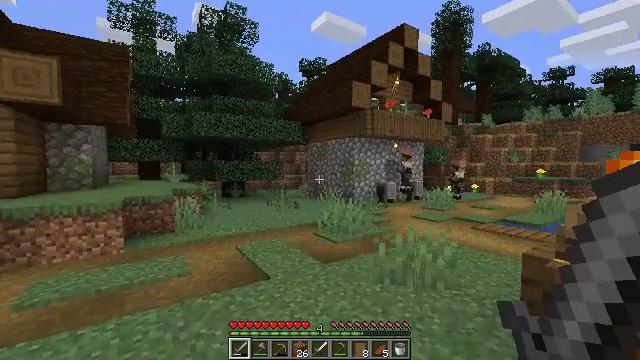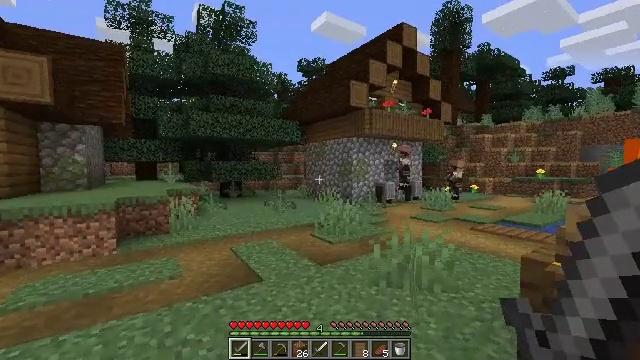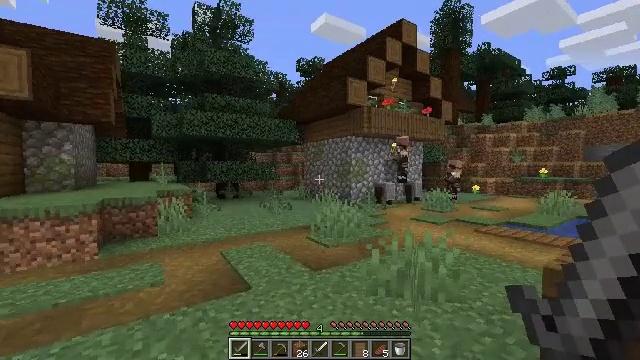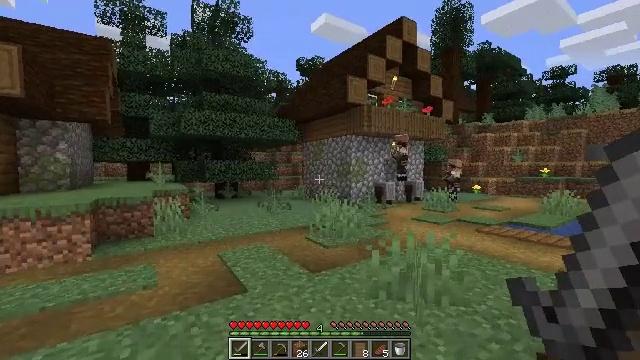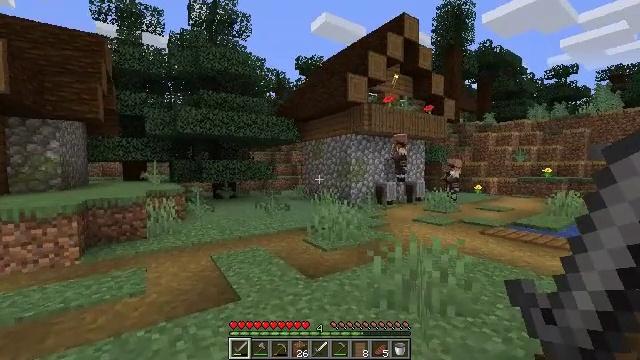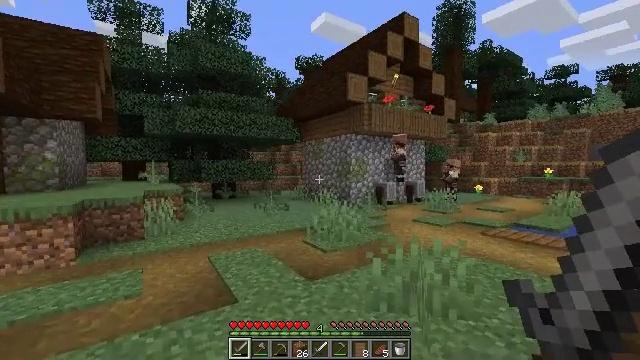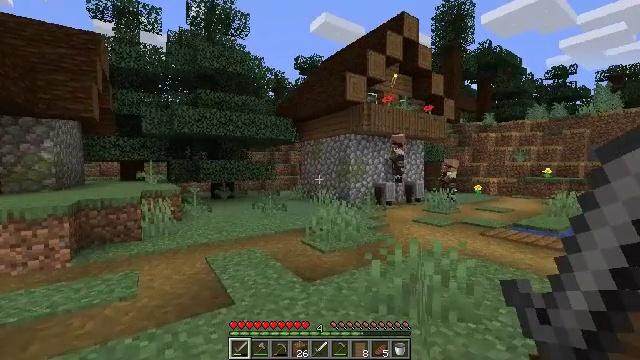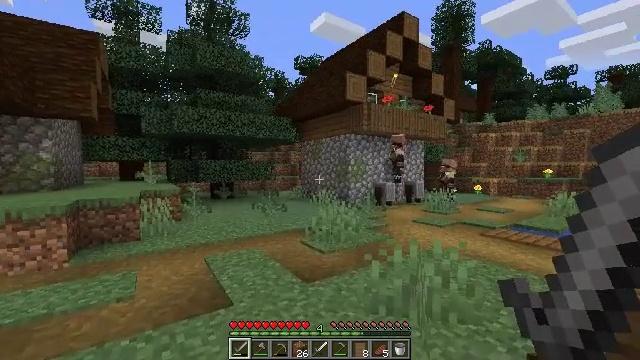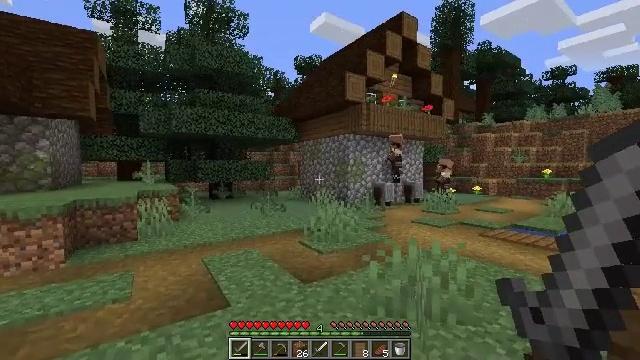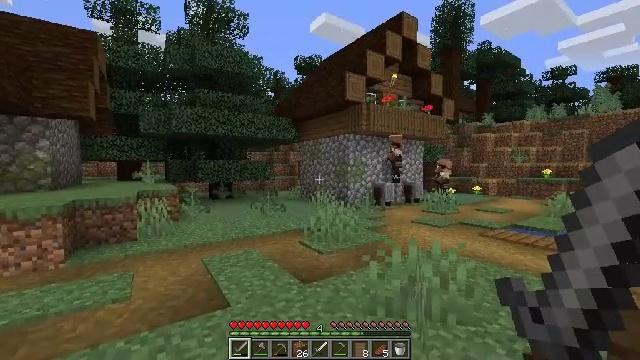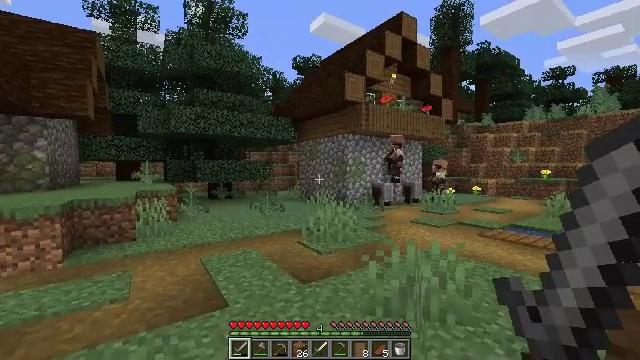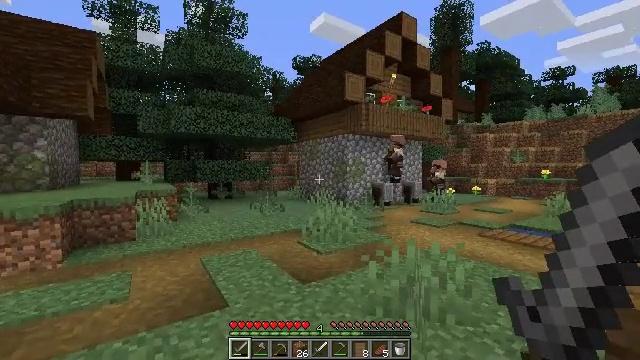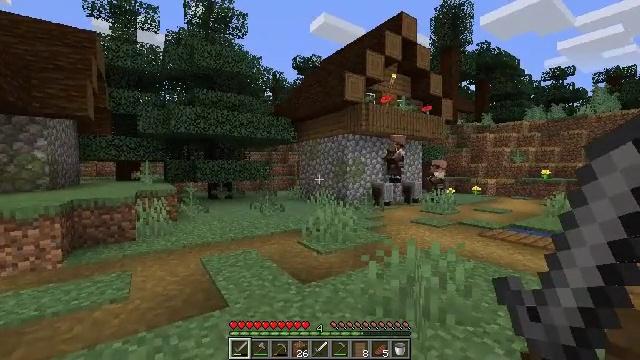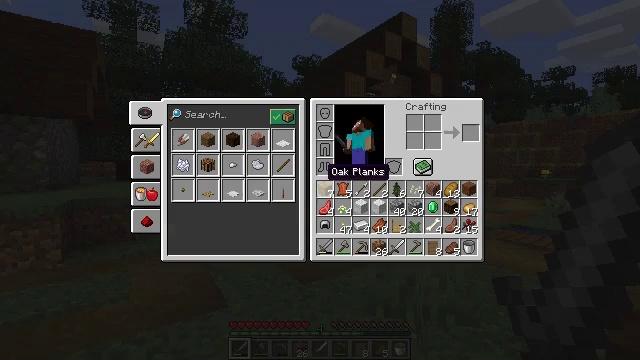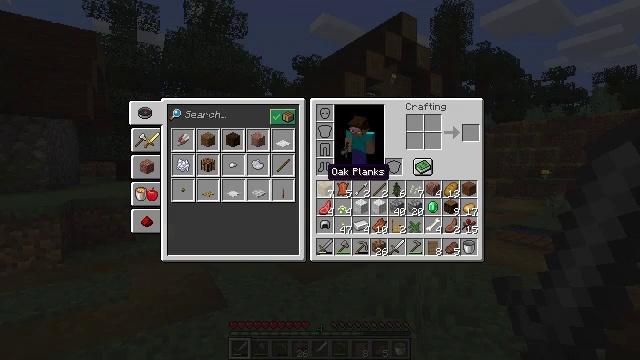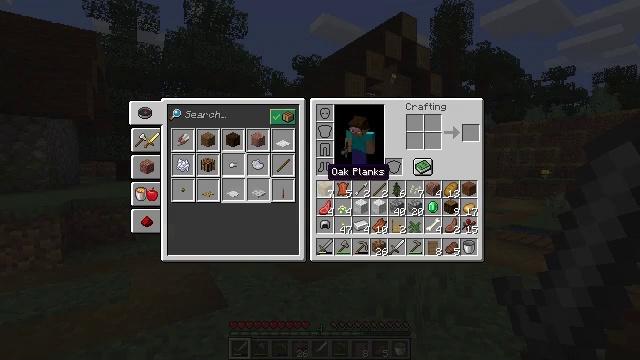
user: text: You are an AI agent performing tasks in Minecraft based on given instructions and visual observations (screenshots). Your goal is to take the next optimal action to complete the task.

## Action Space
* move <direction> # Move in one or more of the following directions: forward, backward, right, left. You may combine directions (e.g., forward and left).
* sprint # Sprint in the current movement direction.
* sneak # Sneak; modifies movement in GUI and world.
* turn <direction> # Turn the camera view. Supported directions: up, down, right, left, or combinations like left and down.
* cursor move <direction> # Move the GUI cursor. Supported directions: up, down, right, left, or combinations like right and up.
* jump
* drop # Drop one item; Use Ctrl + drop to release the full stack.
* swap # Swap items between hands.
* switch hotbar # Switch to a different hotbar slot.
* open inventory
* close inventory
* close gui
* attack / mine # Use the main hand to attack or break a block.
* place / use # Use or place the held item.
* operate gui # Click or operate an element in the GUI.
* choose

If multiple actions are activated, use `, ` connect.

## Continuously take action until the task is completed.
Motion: motion action
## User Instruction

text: Collect the spruce door for reuse.
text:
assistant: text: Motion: move forward
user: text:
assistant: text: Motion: move forward
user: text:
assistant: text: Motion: move forward
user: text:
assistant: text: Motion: no_op
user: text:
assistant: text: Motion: no_op
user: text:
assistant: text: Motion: no_op
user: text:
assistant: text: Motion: no_op
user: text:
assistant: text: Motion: no_op
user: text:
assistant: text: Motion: no_op
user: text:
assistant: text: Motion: no_op
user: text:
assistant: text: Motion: no_op
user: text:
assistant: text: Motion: no_op
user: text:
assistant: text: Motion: open inventory
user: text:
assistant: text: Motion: open inventory
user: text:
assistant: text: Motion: open inventory
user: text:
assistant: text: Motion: open inventory
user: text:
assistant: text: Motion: no_op
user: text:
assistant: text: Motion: no_op
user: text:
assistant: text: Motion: no_op
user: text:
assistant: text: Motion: no_op
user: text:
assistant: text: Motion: no_op
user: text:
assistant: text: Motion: no_op
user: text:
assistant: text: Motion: cursor move right
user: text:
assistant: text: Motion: cursor move right and up
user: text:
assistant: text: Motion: cursor move right
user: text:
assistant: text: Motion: no_op
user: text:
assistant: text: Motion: no_op
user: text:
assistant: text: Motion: no_op
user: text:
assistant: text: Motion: no_op
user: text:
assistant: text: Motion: no_op